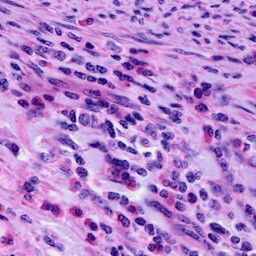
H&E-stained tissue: Cervix